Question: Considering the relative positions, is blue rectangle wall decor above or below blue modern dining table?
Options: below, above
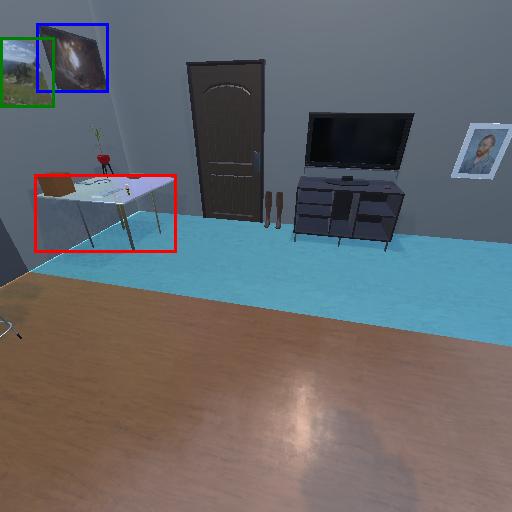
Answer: below